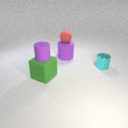
small cyan metal cylinder to the right of large purple rubber cylinder